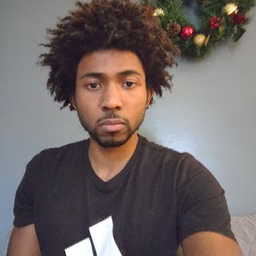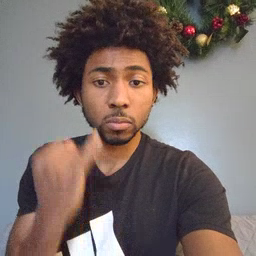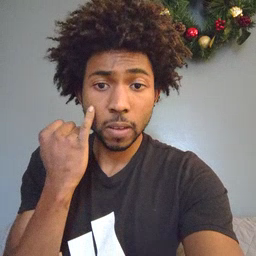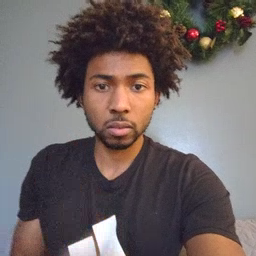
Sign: if